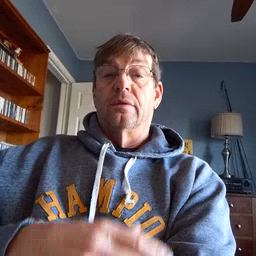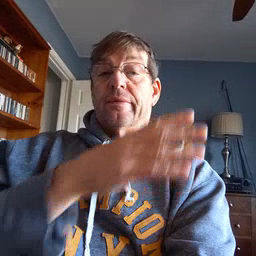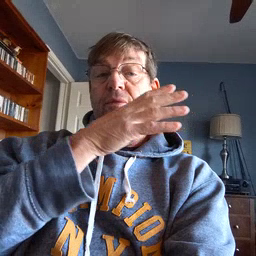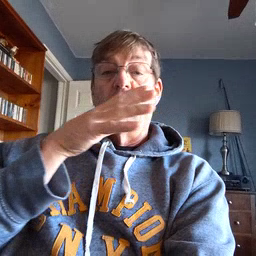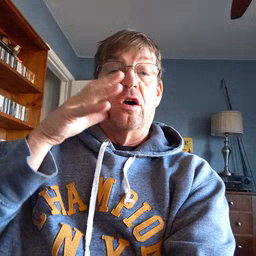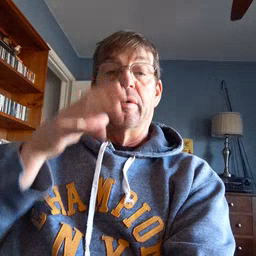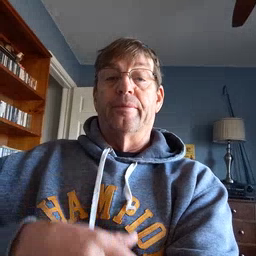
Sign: farm